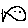
Label: fish